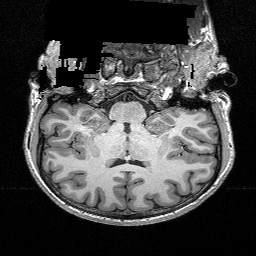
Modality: T1w
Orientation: sagittal